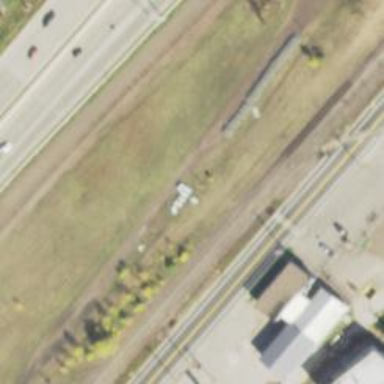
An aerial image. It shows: Abandoned railway.